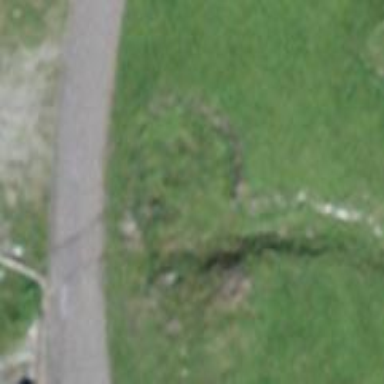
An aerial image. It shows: Culvert tunnel.